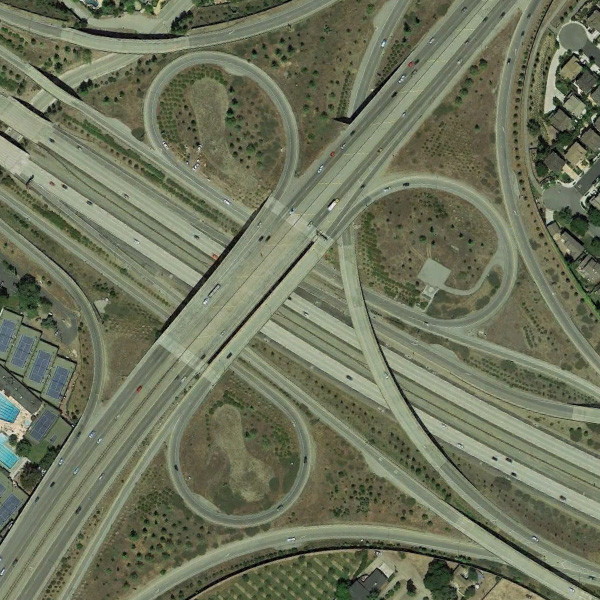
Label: Viaduct